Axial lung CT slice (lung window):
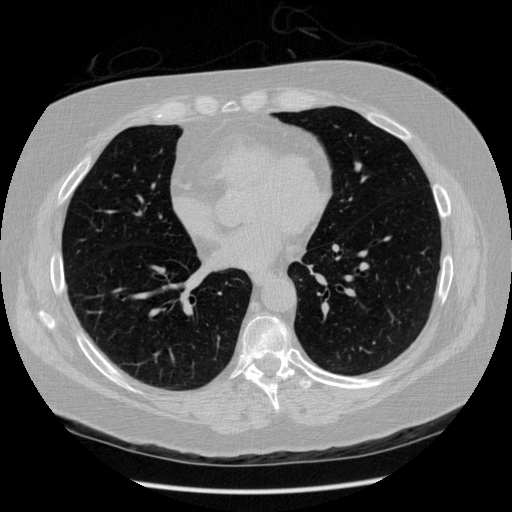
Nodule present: no